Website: lowes
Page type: account-selection
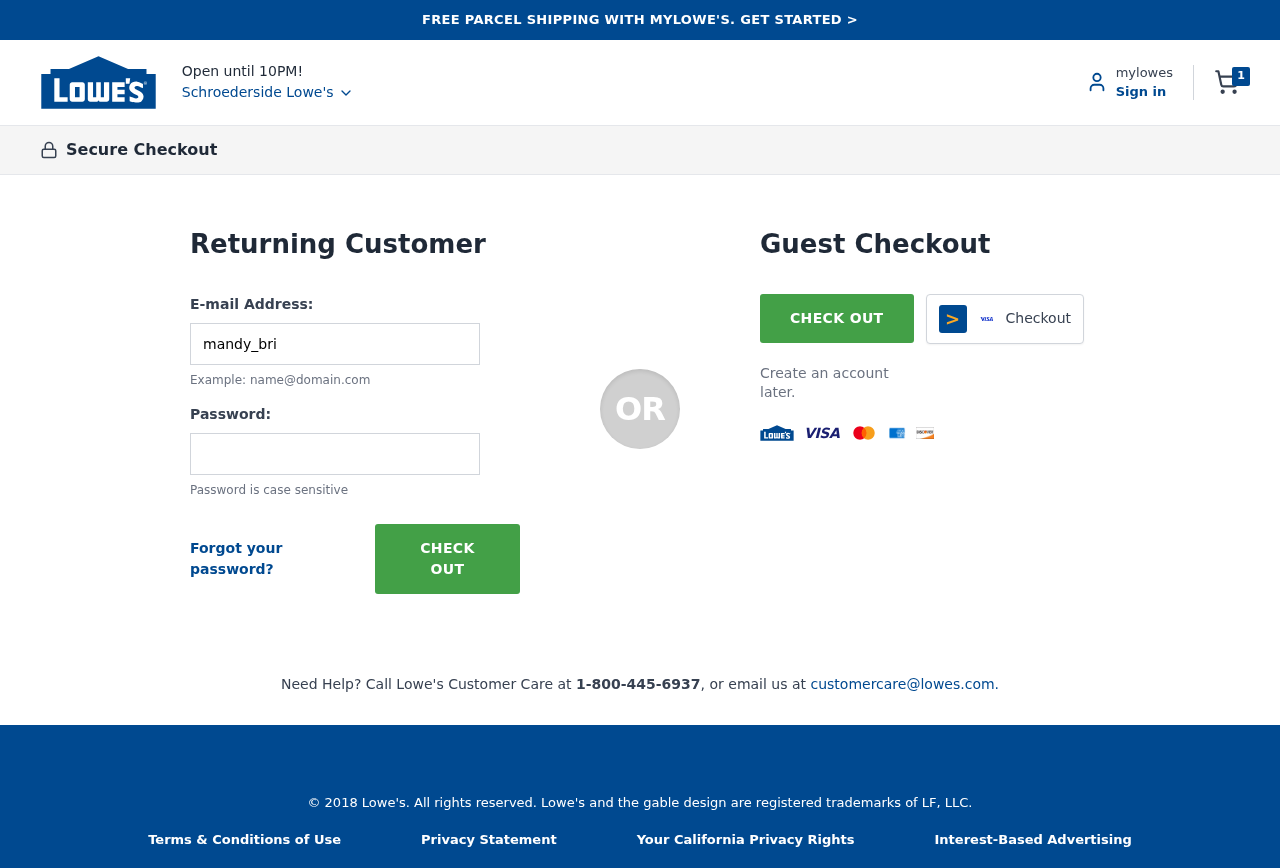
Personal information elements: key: PII_CITY
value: Schroederside Lowe's
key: PII_LOGIN_USERNAME
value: mandy_bridges
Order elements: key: ORDER_NUM_ITEMS
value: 1